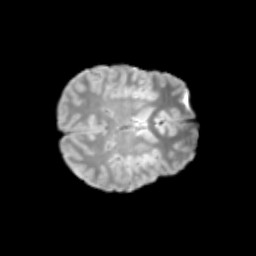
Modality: T2w
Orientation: axial
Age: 13
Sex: male
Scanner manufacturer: siemens
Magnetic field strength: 3 T
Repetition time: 3.8 s
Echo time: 0.07 s